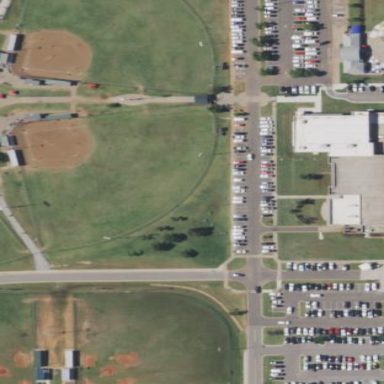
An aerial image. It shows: Softball pitch for leisure and sport activities.